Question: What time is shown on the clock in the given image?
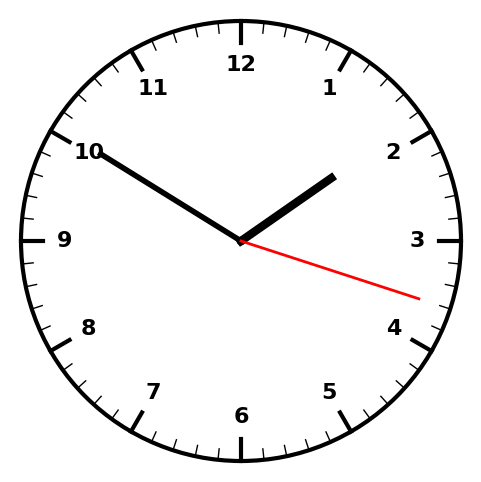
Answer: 01:50:18